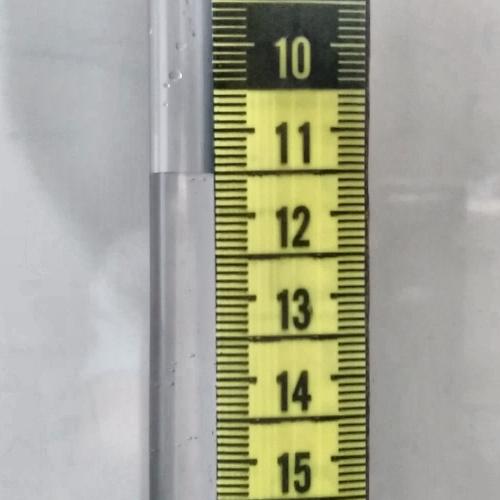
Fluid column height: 11.5 cm